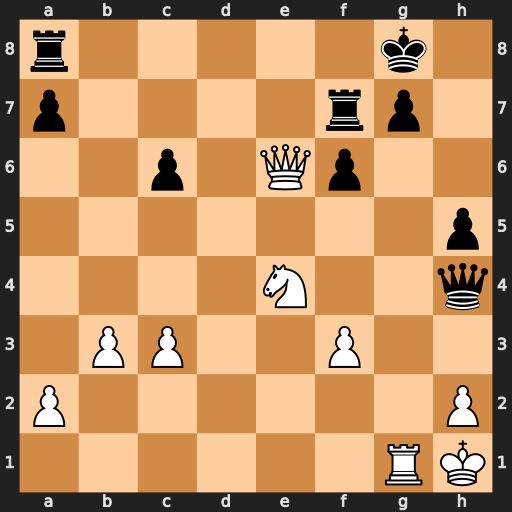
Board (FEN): r5k1/p4rp1/2p1Qp2/7p/4N2q/1PP2P2/P6P/6RK
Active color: w
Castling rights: -
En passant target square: -
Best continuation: Nd6 Rf8 Rxg7+ Kxg7 Nf5+ Kh8 Nxh4